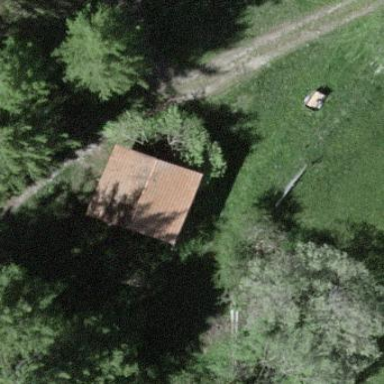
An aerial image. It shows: Shed building.